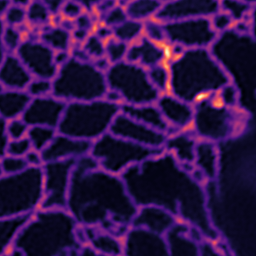
Label: Super-resolution ER image